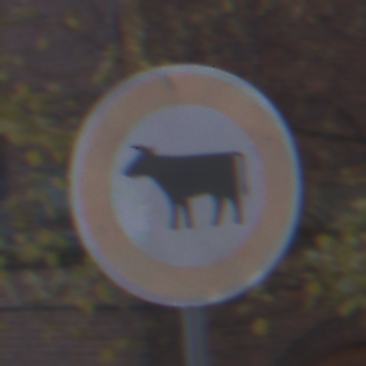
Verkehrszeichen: VerbotViehtrieb
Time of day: SunriseSunset
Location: Outdoor (Urban)
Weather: Clear
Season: NotSpecified
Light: Natural